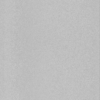
Label: dusty